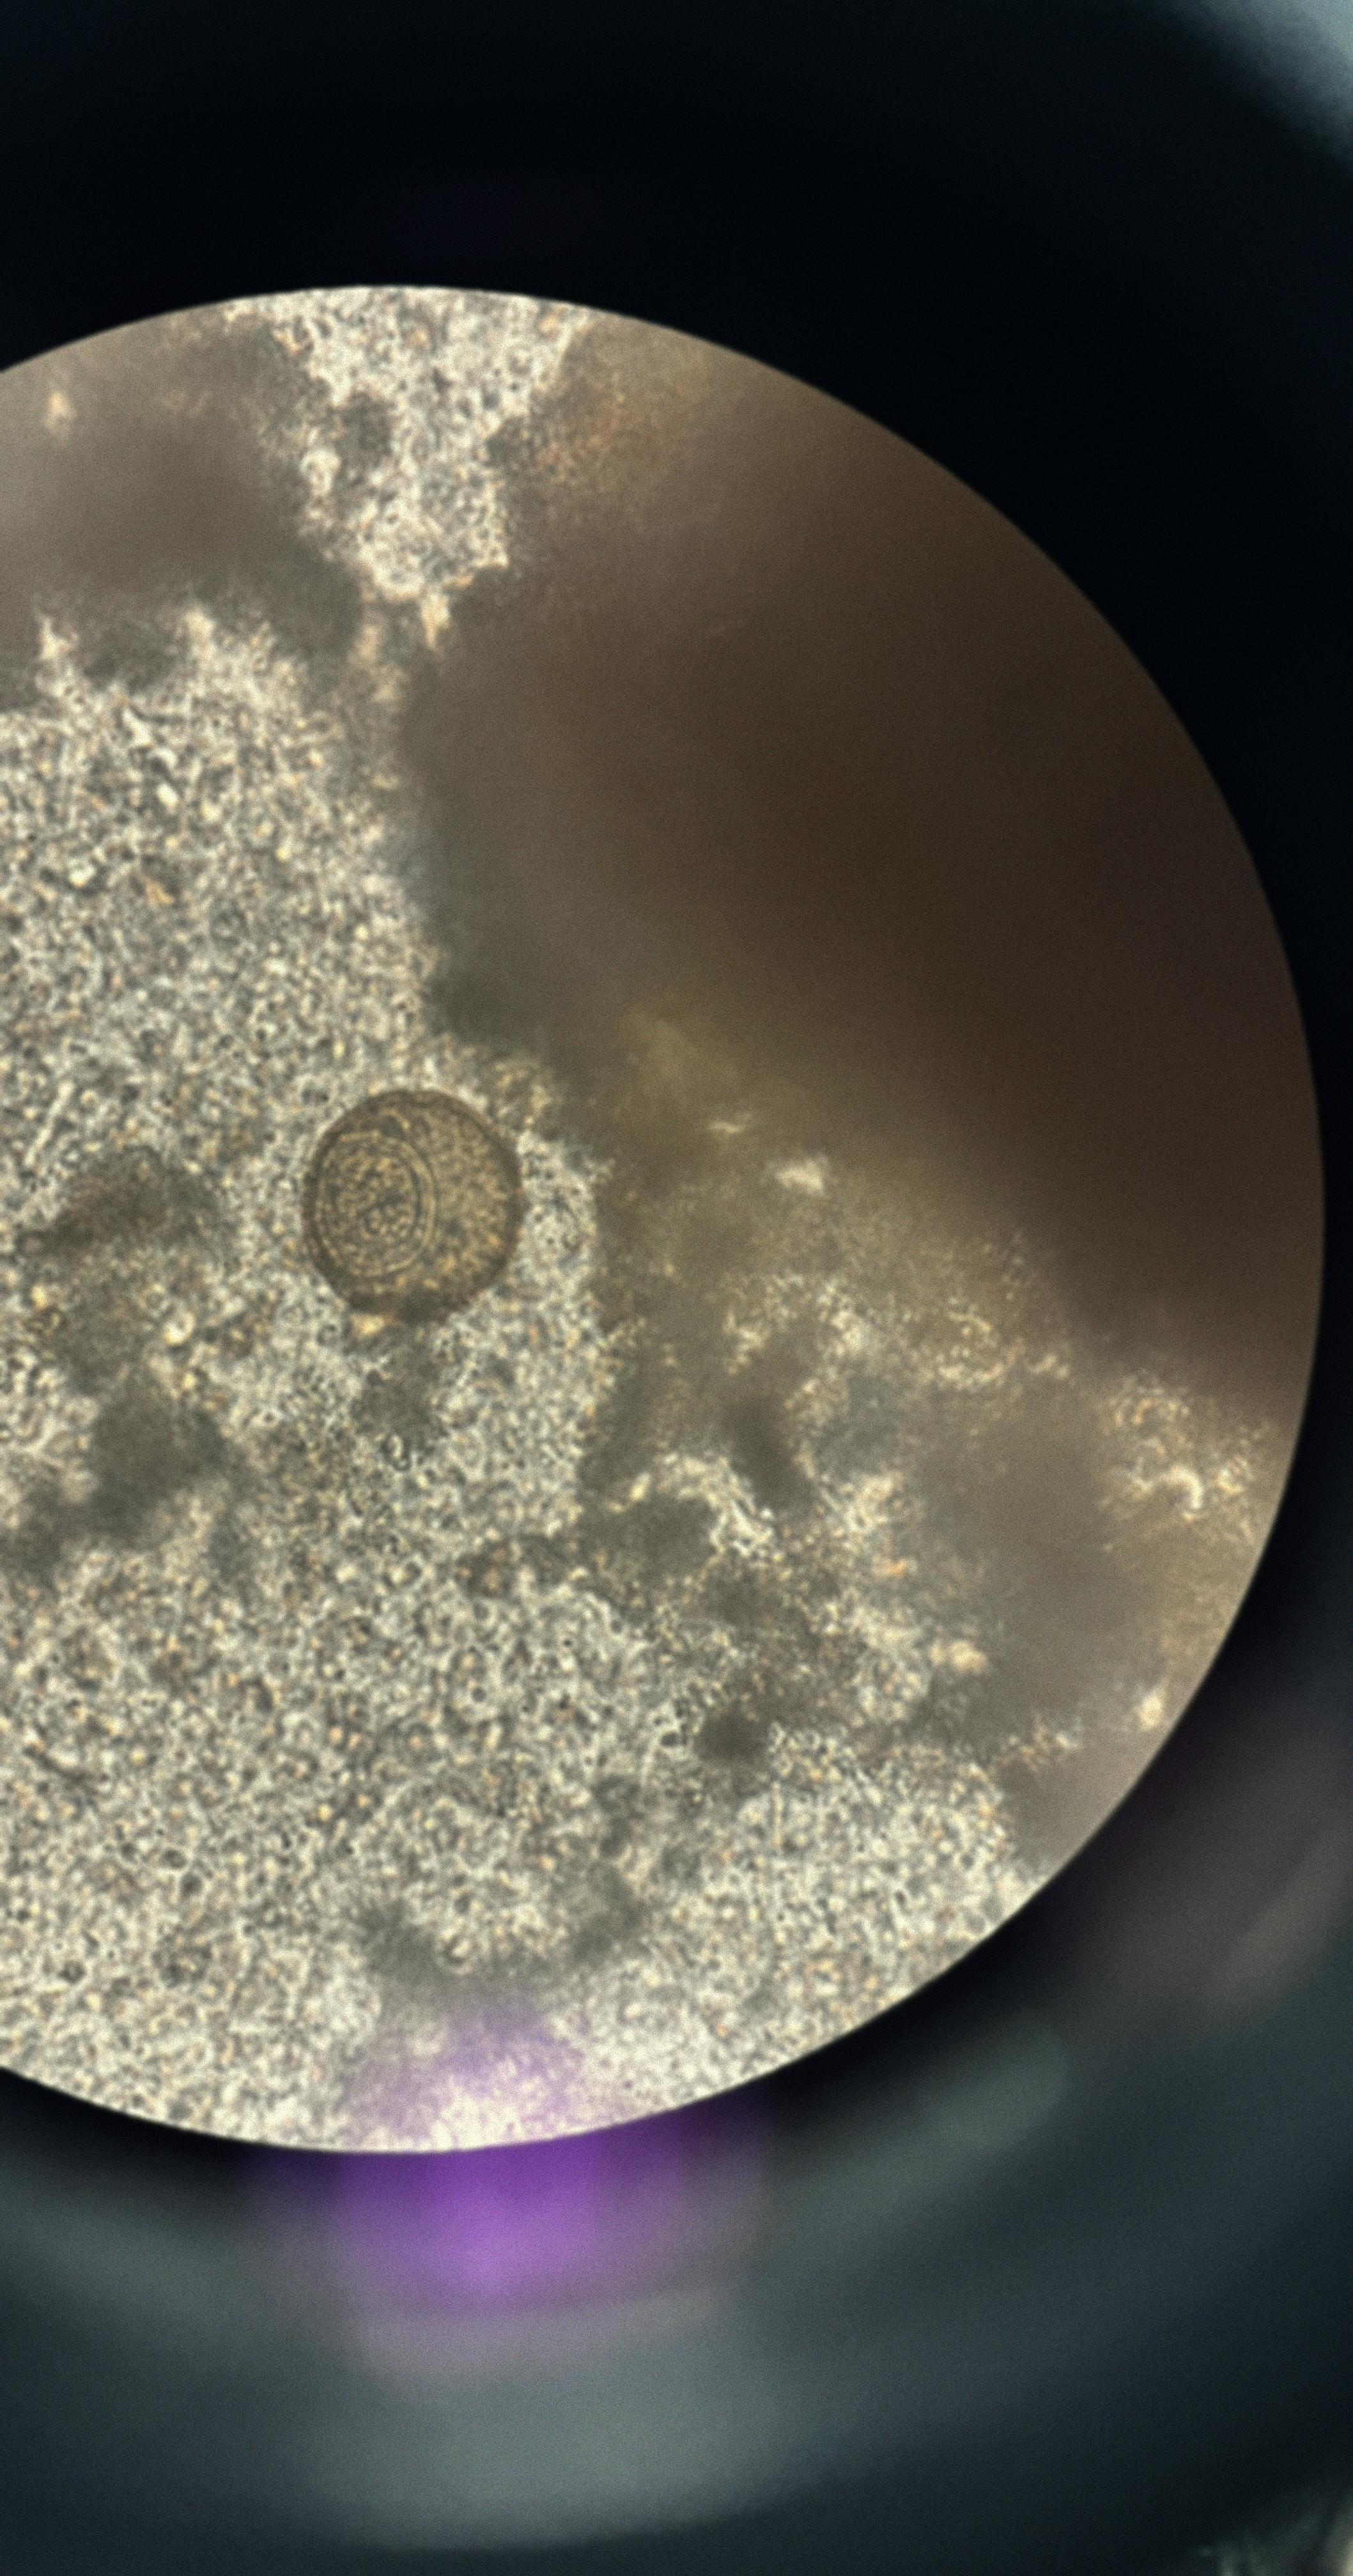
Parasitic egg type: Hymenolepis diminuta